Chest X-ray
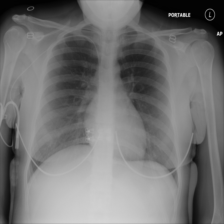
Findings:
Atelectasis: negative
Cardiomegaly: negative
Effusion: negative
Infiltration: negative
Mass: negative
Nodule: negative
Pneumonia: negative
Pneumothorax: negative
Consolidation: negative
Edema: negative
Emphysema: negative
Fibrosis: negative
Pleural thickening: negative
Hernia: negative